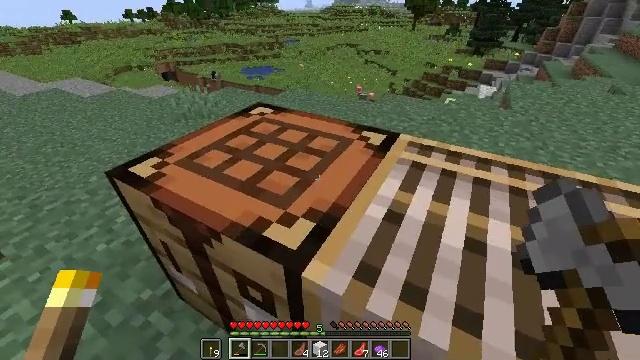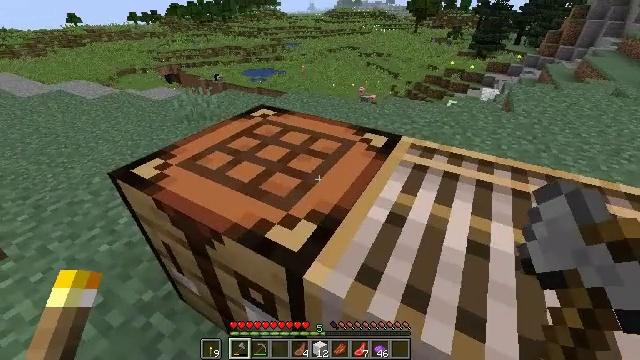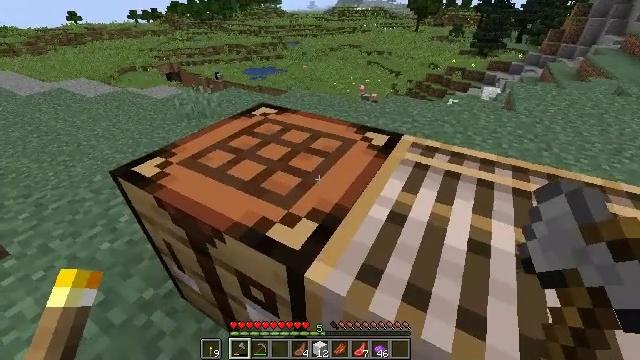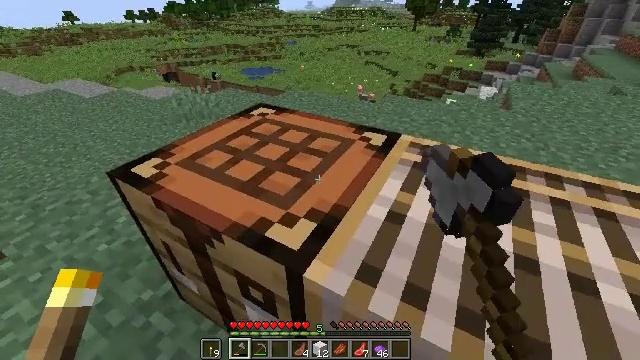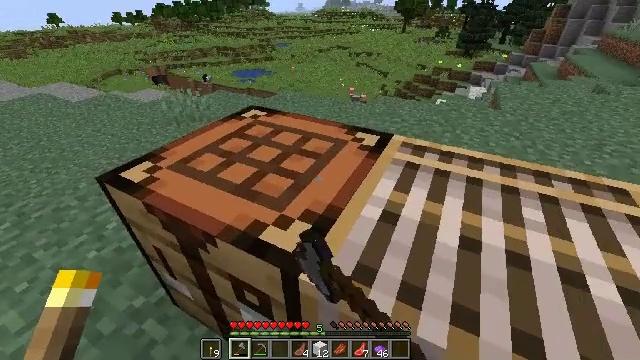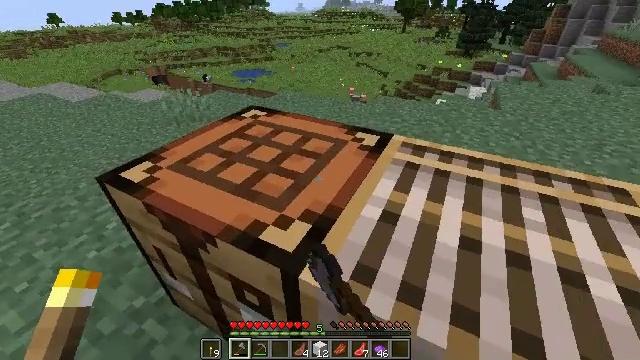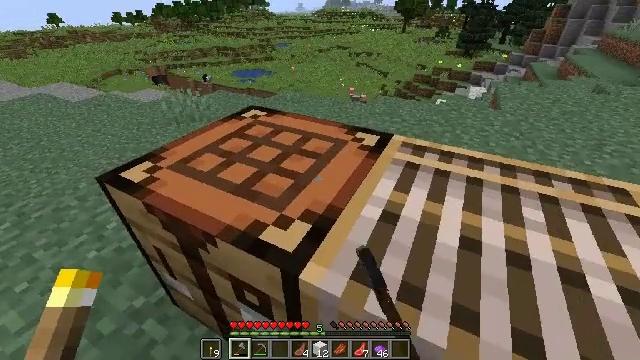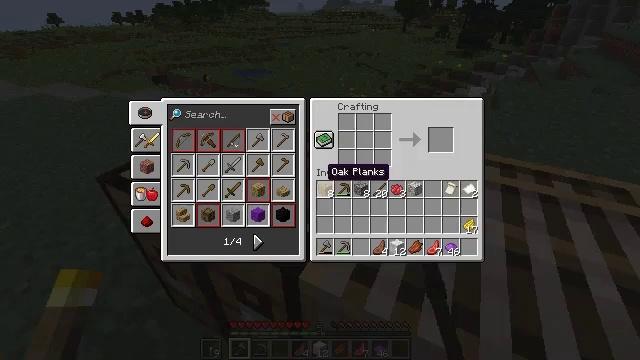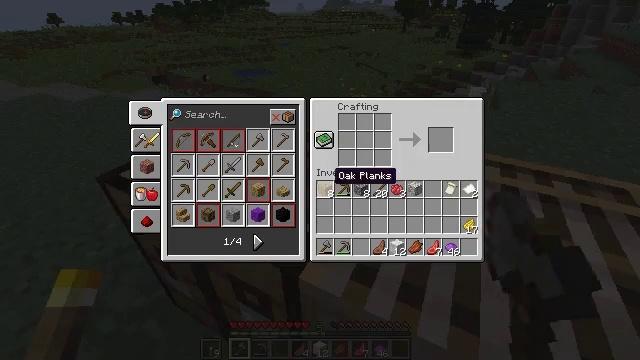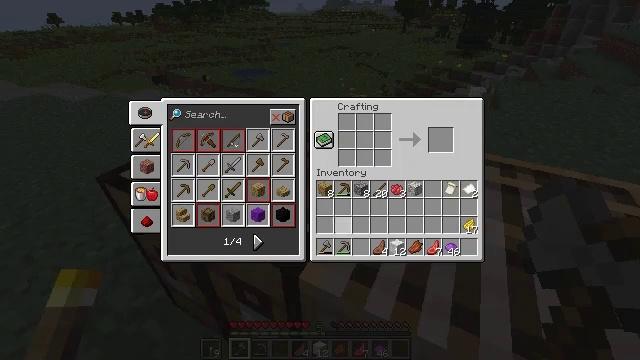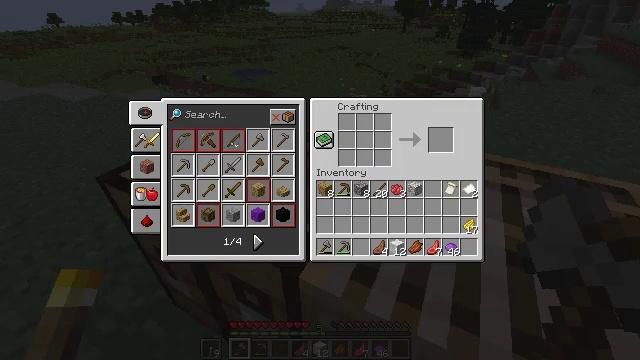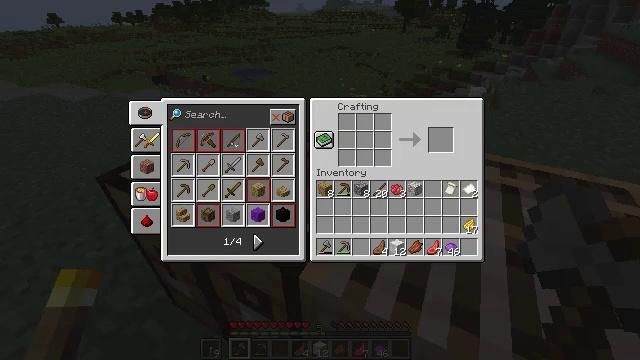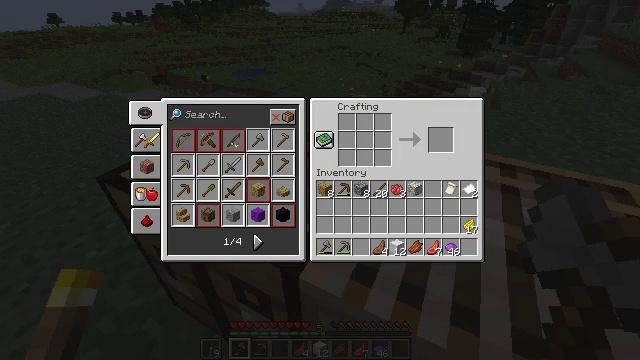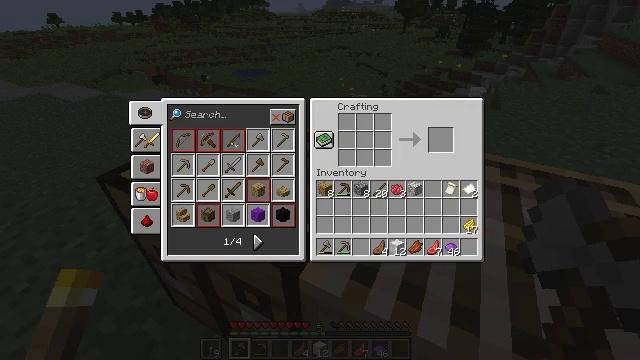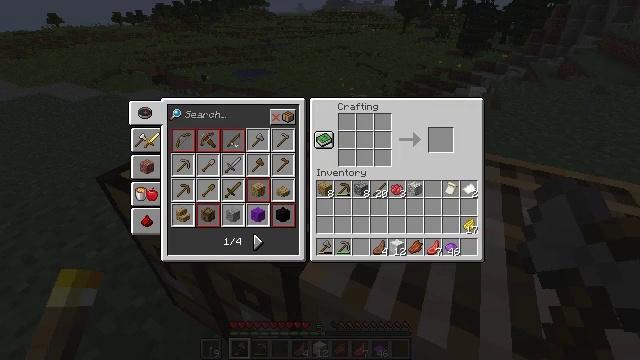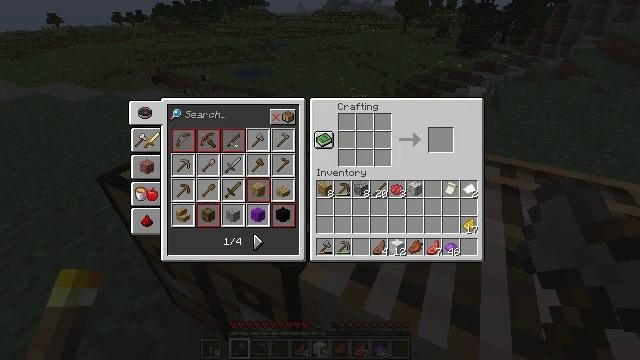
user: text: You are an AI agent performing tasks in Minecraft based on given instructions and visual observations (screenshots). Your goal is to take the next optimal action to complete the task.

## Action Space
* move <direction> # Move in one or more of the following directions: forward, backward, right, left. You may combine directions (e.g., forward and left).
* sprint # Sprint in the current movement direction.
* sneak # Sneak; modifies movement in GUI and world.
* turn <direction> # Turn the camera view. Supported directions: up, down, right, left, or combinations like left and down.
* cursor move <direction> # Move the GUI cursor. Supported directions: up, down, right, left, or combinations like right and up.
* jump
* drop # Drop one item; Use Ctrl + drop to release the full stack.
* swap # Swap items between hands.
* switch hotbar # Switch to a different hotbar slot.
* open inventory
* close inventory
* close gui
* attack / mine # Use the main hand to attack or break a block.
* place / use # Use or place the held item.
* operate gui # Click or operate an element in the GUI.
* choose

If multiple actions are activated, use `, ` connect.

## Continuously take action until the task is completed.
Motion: motion action
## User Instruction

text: Open the crafting grid and create purple wool.
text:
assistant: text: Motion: no_op
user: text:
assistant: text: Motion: use / place
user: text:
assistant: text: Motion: use / place
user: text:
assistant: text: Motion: turn right
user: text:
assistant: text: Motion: no_op
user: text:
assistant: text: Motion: no_op
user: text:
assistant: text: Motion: open gui
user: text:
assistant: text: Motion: cursor move right
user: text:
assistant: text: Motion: cursor move right and down
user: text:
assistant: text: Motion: cursor move right and down
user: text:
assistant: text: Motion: cursor move down
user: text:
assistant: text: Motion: no_op
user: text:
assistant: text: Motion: no_op
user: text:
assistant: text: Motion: no_op
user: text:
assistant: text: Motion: no_op
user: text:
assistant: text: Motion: cursor move right
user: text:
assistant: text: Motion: cursor move right and up
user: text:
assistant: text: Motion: no_op
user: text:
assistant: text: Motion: no_op
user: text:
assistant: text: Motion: no_op
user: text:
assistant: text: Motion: no_op
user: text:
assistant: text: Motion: no_op
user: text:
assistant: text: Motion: no_op
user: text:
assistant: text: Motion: no_op
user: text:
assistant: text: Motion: no_op
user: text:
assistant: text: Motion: no_op
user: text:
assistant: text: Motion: sneak
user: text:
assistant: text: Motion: sneak, operate gui
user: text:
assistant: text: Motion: sneak, operate gui
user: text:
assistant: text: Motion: sneak, operate gui